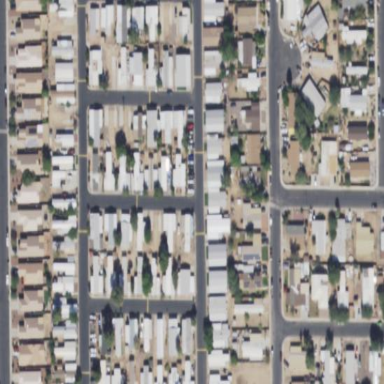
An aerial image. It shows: Residential area designated as trailer park.